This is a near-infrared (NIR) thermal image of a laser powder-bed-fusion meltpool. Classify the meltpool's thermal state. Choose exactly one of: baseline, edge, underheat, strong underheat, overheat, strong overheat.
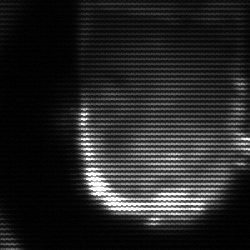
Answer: baseline